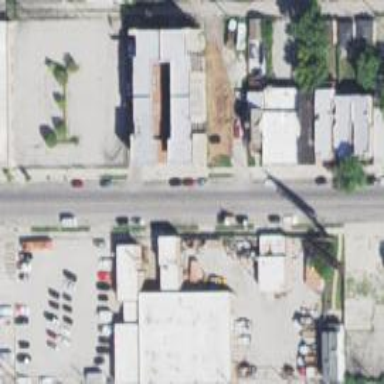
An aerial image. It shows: Alleyway designated as service road.